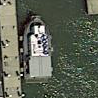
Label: civil